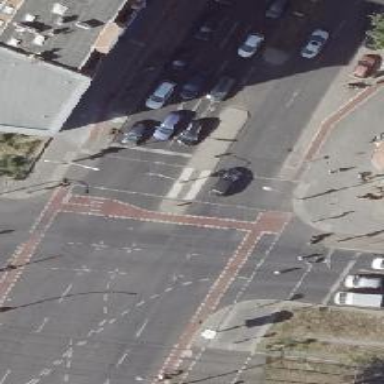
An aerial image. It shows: Traffic island located on footway.